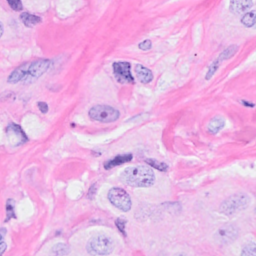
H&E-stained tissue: Breast